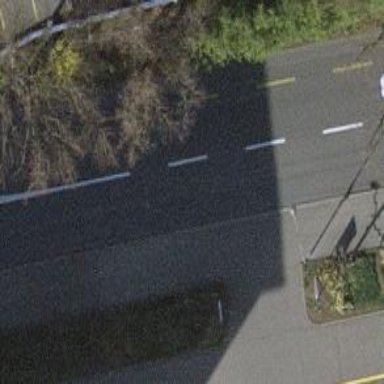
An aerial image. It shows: Secondary road with asphalt surface and trolley wire.